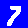
Digit: 7